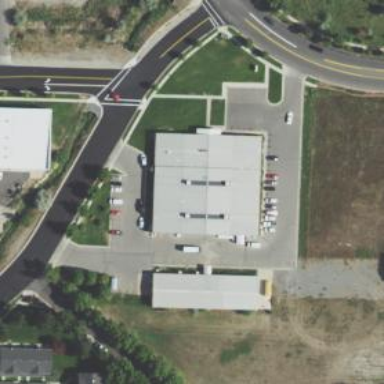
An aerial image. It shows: Commercial building.